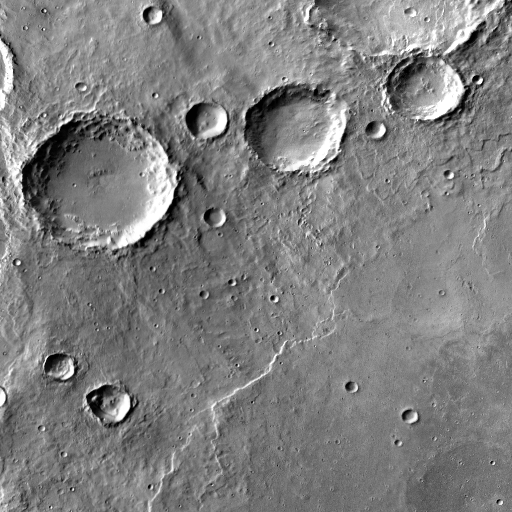
Crater classes present: Background, Other, Layered, Buried, Secondary